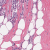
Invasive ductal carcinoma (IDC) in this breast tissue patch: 1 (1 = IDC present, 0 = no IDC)